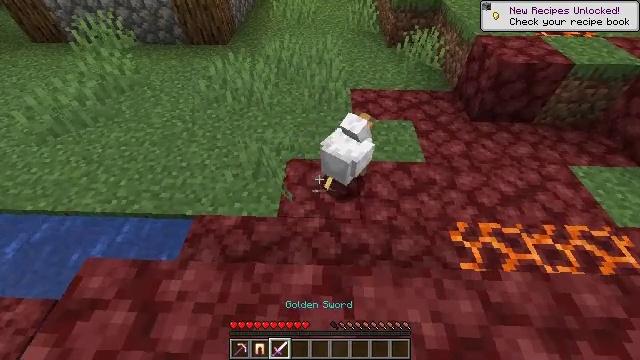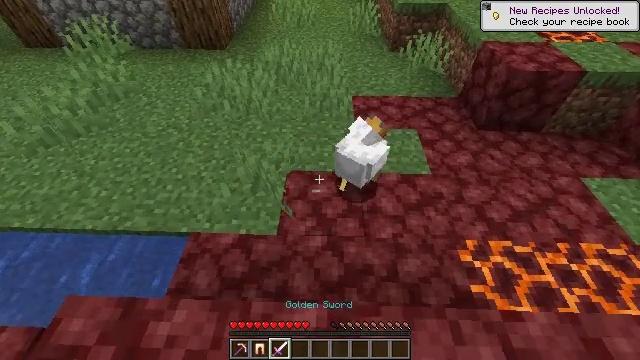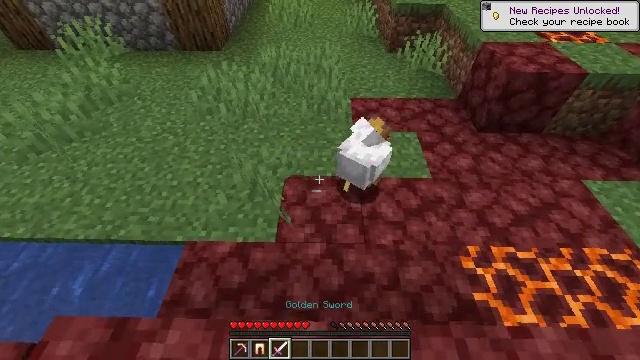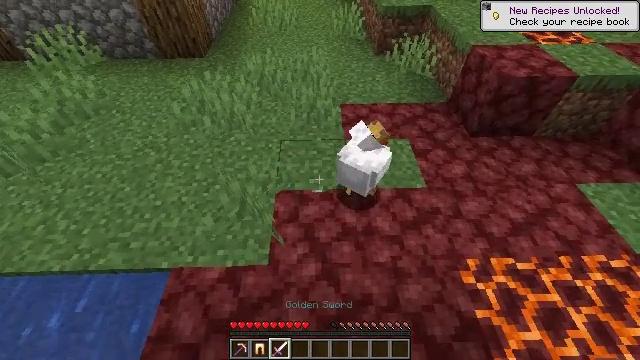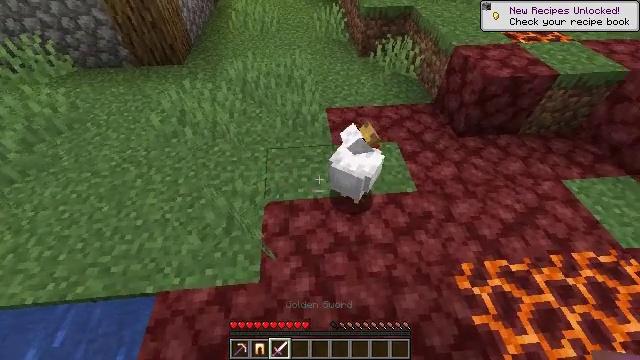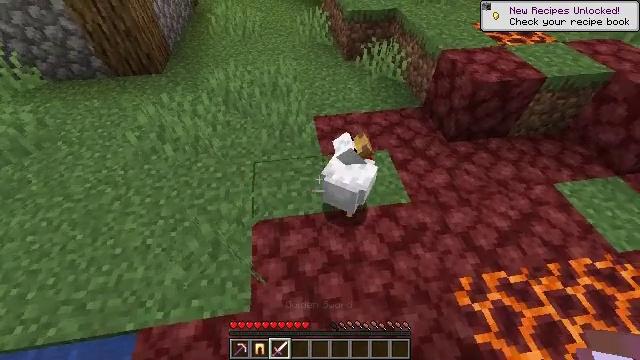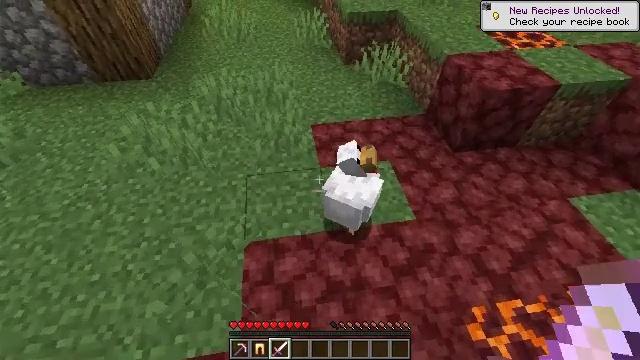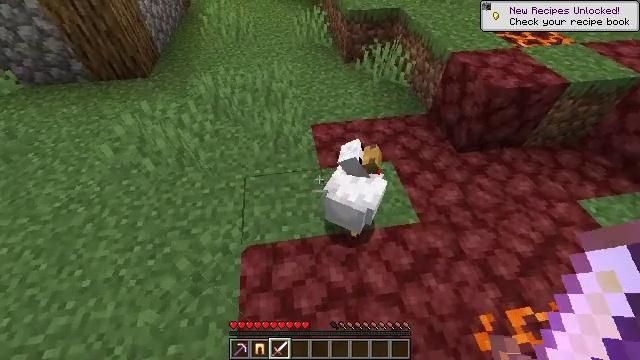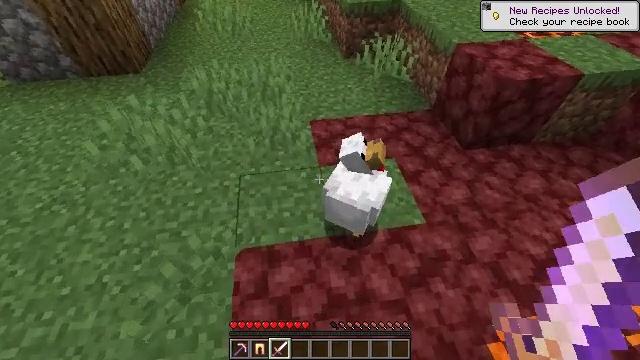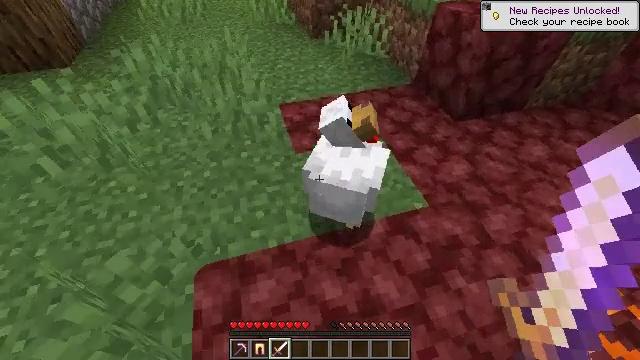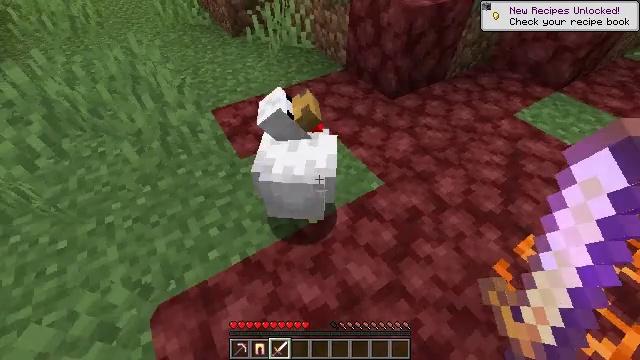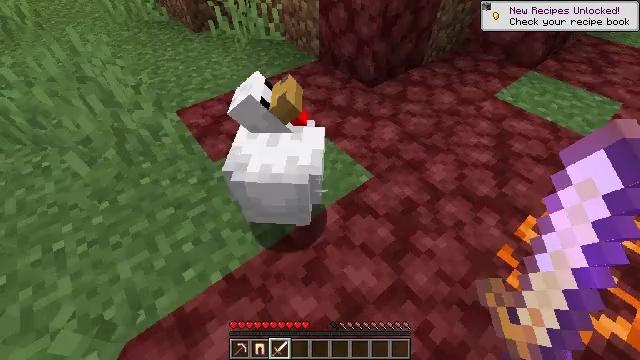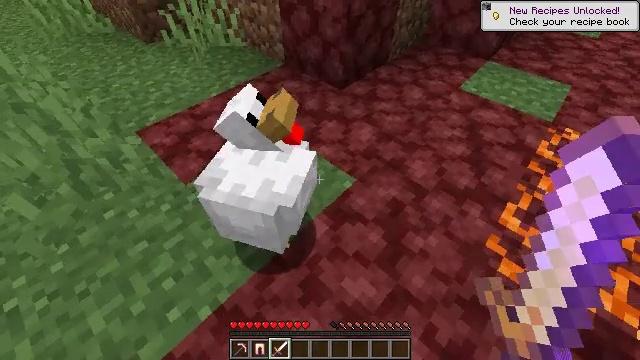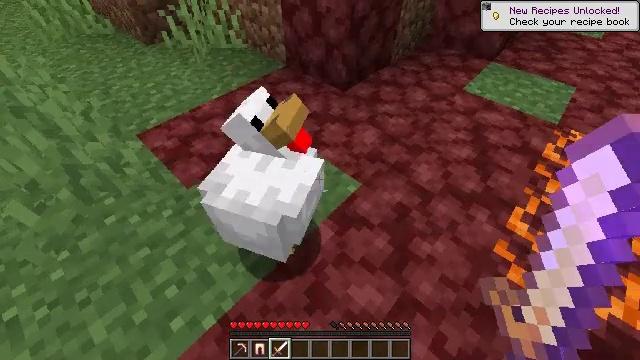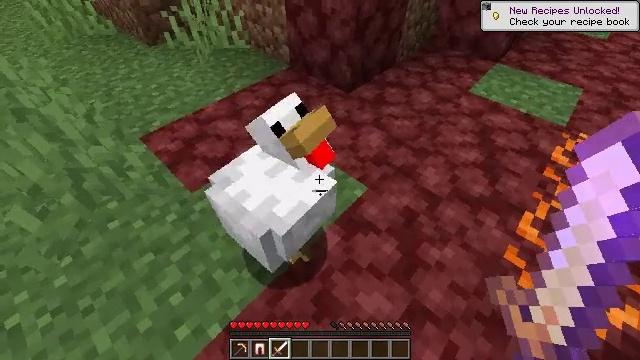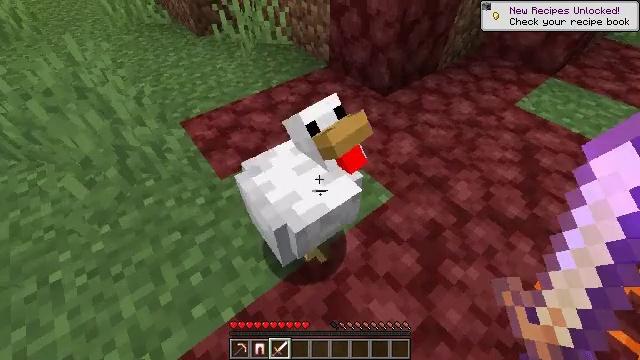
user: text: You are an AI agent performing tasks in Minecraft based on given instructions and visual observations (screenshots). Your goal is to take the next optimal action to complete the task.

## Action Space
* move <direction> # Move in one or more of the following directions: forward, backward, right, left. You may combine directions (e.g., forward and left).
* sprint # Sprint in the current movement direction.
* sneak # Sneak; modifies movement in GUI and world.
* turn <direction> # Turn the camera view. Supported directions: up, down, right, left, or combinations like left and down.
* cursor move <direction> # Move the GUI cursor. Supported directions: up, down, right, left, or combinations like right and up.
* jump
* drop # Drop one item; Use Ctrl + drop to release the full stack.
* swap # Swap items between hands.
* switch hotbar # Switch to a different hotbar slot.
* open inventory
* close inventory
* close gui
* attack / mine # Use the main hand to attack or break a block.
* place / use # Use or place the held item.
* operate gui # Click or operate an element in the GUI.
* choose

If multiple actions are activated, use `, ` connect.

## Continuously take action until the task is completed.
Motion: motion action
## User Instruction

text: Kill the chicken.
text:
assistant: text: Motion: move forward
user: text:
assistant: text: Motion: move forward
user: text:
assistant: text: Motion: move forward, turn right
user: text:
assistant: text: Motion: move forward, turn right
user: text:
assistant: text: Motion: move forward, turn right
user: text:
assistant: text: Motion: move forward
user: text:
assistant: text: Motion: move forward
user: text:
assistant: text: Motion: move forward
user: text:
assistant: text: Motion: move forward, turn right
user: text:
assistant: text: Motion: move forward, turn right
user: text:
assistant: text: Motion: turn right
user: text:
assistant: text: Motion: turn right
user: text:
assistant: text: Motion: no_op
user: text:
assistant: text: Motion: no_op
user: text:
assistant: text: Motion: turn left
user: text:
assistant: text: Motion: turn left
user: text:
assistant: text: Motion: no_op
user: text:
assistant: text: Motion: no_op
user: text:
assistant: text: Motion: attack / mine
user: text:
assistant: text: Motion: attack / mine
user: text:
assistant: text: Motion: turn right
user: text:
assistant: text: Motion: turn right
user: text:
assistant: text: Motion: turn right
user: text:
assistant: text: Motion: no_op
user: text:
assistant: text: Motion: no_op
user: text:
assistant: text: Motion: no_op
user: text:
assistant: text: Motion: no_op
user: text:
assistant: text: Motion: no_op
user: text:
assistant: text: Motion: turn right
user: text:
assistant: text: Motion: no_op